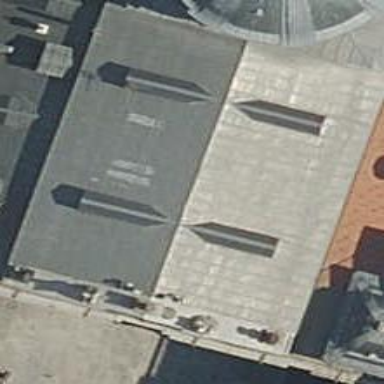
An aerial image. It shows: Building with gabled roof.